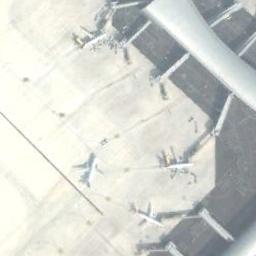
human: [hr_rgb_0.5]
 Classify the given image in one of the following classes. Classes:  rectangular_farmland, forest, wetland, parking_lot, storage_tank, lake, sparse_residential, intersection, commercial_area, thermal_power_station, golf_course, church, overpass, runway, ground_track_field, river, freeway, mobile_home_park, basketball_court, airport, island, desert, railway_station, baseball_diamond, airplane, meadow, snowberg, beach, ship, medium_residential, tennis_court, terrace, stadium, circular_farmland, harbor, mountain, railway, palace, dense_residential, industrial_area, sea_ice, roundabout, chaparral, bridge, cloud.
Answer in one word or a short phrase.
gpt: airplane